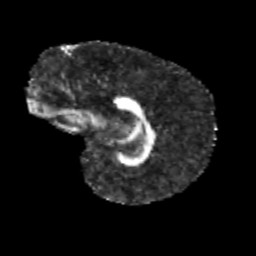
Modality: FA
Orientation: sagittal
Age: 12
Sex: male
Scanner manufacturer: siemens
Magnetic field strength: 3 T
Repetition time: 3.8 s
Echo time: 0.07 s